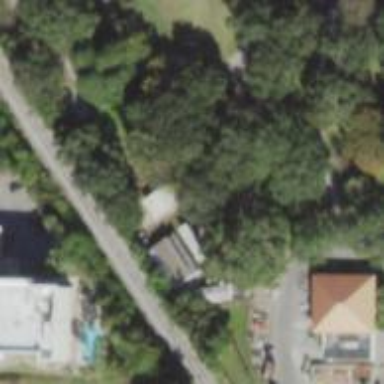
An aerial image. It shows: Miniature railway located in service yard.